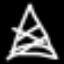
Label: The Eiffel Tower